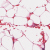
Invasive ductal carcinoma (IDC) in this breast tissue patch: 0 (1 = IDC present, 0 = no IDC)